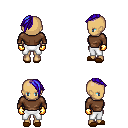
a pixel art fantasy rpg character, female body template, human, tanned skin, brown long-sleeve shirt, white pants, blue long mohawk hairstyle, gold gloves, brown slippers, four views (front, back, left, right), 2x2 character sprite sheet, small pixel art, hard edges, no anti-aliasing